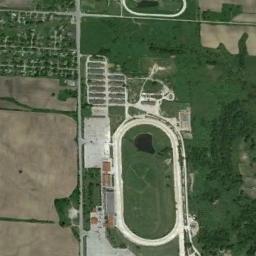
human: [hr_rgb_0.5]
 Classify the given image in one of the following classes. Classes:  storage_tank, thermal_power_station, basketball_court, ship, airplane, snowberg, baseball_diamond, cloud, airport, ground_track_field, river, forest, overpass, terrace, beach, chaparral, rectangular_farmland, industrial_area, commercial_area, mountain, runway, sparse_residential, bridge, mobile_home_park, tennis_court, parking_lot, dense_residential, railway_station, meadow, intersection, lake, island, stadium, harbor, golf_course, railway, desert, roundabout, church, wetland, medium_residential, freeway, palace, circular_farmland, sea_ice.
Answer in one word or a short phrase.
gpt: ground_track_field